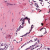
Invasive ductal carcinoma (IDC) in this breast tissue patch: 1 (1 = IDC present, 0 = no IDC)